Interaction volume radius: 5 \u00c5
Interaction volume height: 45 \u00c5
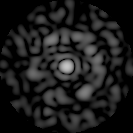
Disorder parameter: 0.8461